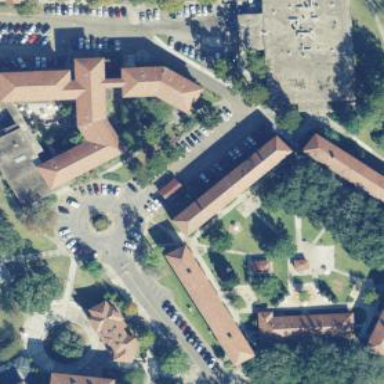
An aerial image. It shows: Dormitory building.